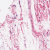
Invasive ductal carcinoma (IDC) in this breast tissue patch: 0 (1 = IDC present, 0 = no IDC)